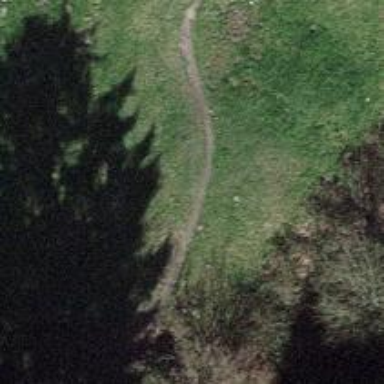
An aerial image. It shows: Gravel path with grade2 tracktype.